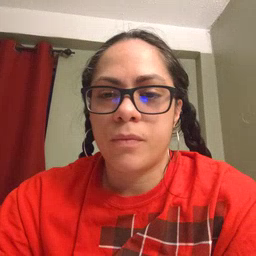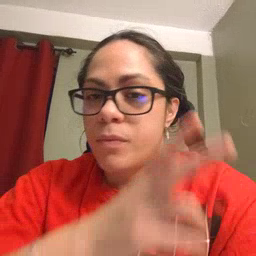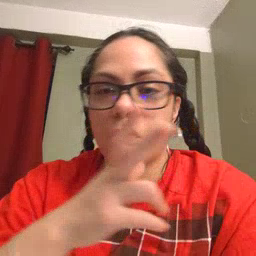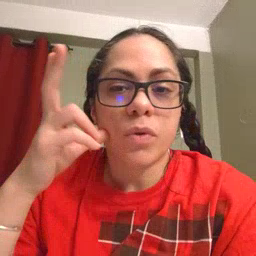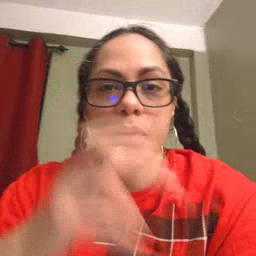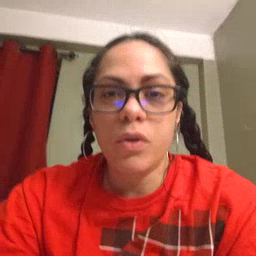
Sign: underwear